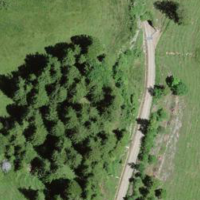
EUNIS habitat code: 24
Species observed at this site:
Parnassia palustris
Cephalanthera longifolia